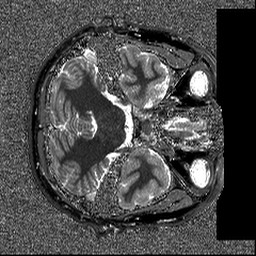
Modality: T1map
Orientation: axial
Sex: male